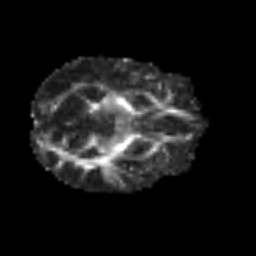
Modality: FA
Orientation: axial
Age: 58
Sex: male
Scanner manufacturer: siemens
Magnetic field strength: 3 T
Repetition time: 3.2 s
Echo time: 0.081 s